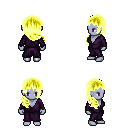
a pixel art fantasy rpg character, female body template, dark elf, purple skin, purple robe, gold greaves, gold right-swept hairstyle, four views (front, back, left, right), 2x2 character sprite sheet, small pixel art, hard edges, no anti-aliasing